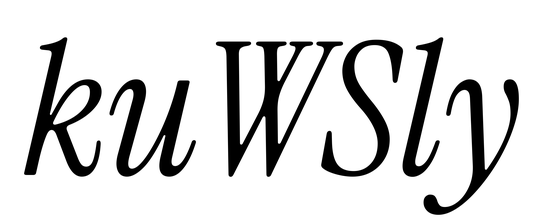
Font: InstrumentSerif-Italic